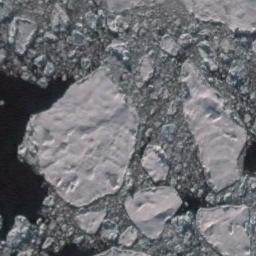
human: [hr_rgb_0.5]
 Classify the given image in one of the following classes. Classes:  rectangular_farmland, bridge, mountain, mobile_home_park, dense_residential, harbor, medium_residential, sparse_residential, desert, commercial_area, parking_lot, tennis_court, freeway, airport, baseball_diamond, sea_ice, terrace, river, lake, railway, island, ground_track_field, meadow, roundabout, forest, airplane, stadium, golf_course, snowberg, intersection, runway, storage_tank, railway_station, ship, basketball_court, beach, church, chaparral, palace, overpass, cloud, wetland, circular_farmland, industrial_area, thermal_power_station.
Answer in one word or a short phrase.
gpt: sea_ice